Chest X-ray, PA view. Patient: 53 years old, sex F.
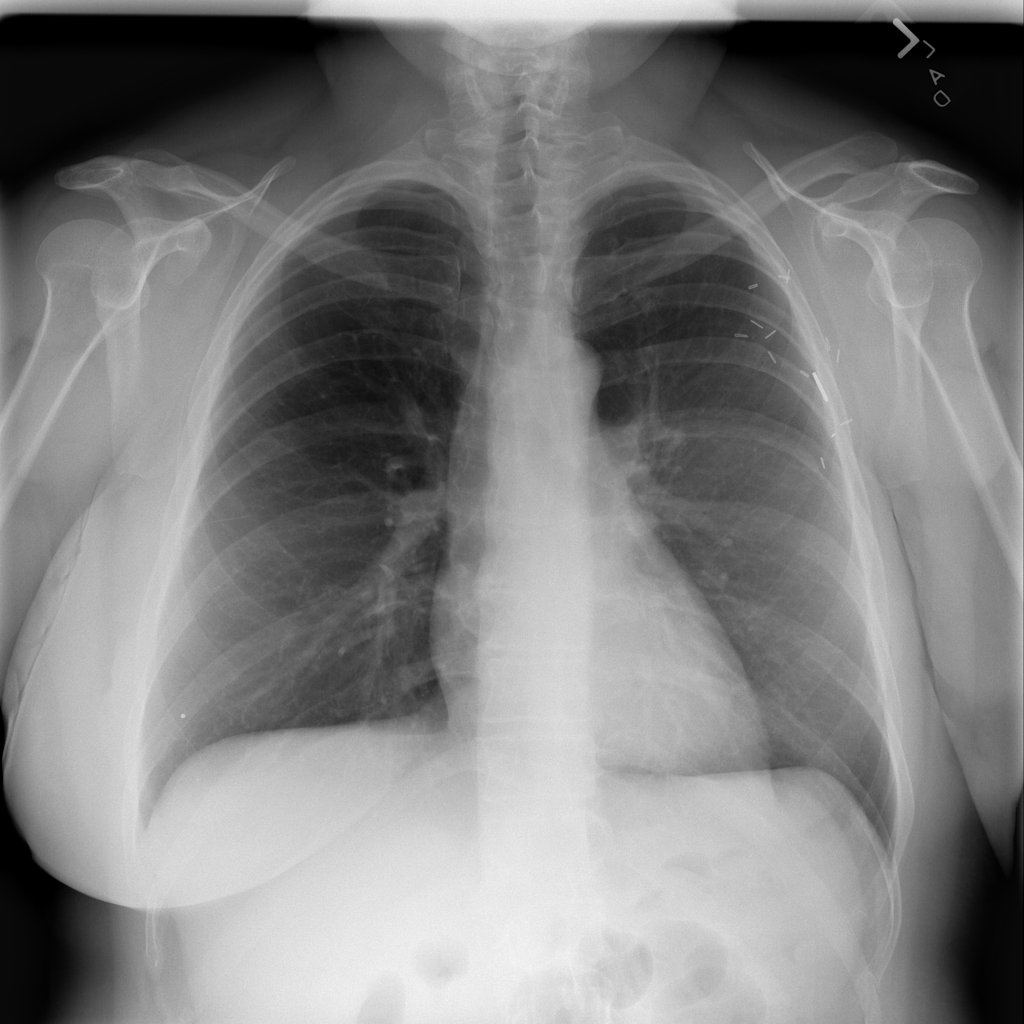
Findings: No Finding